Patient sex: M
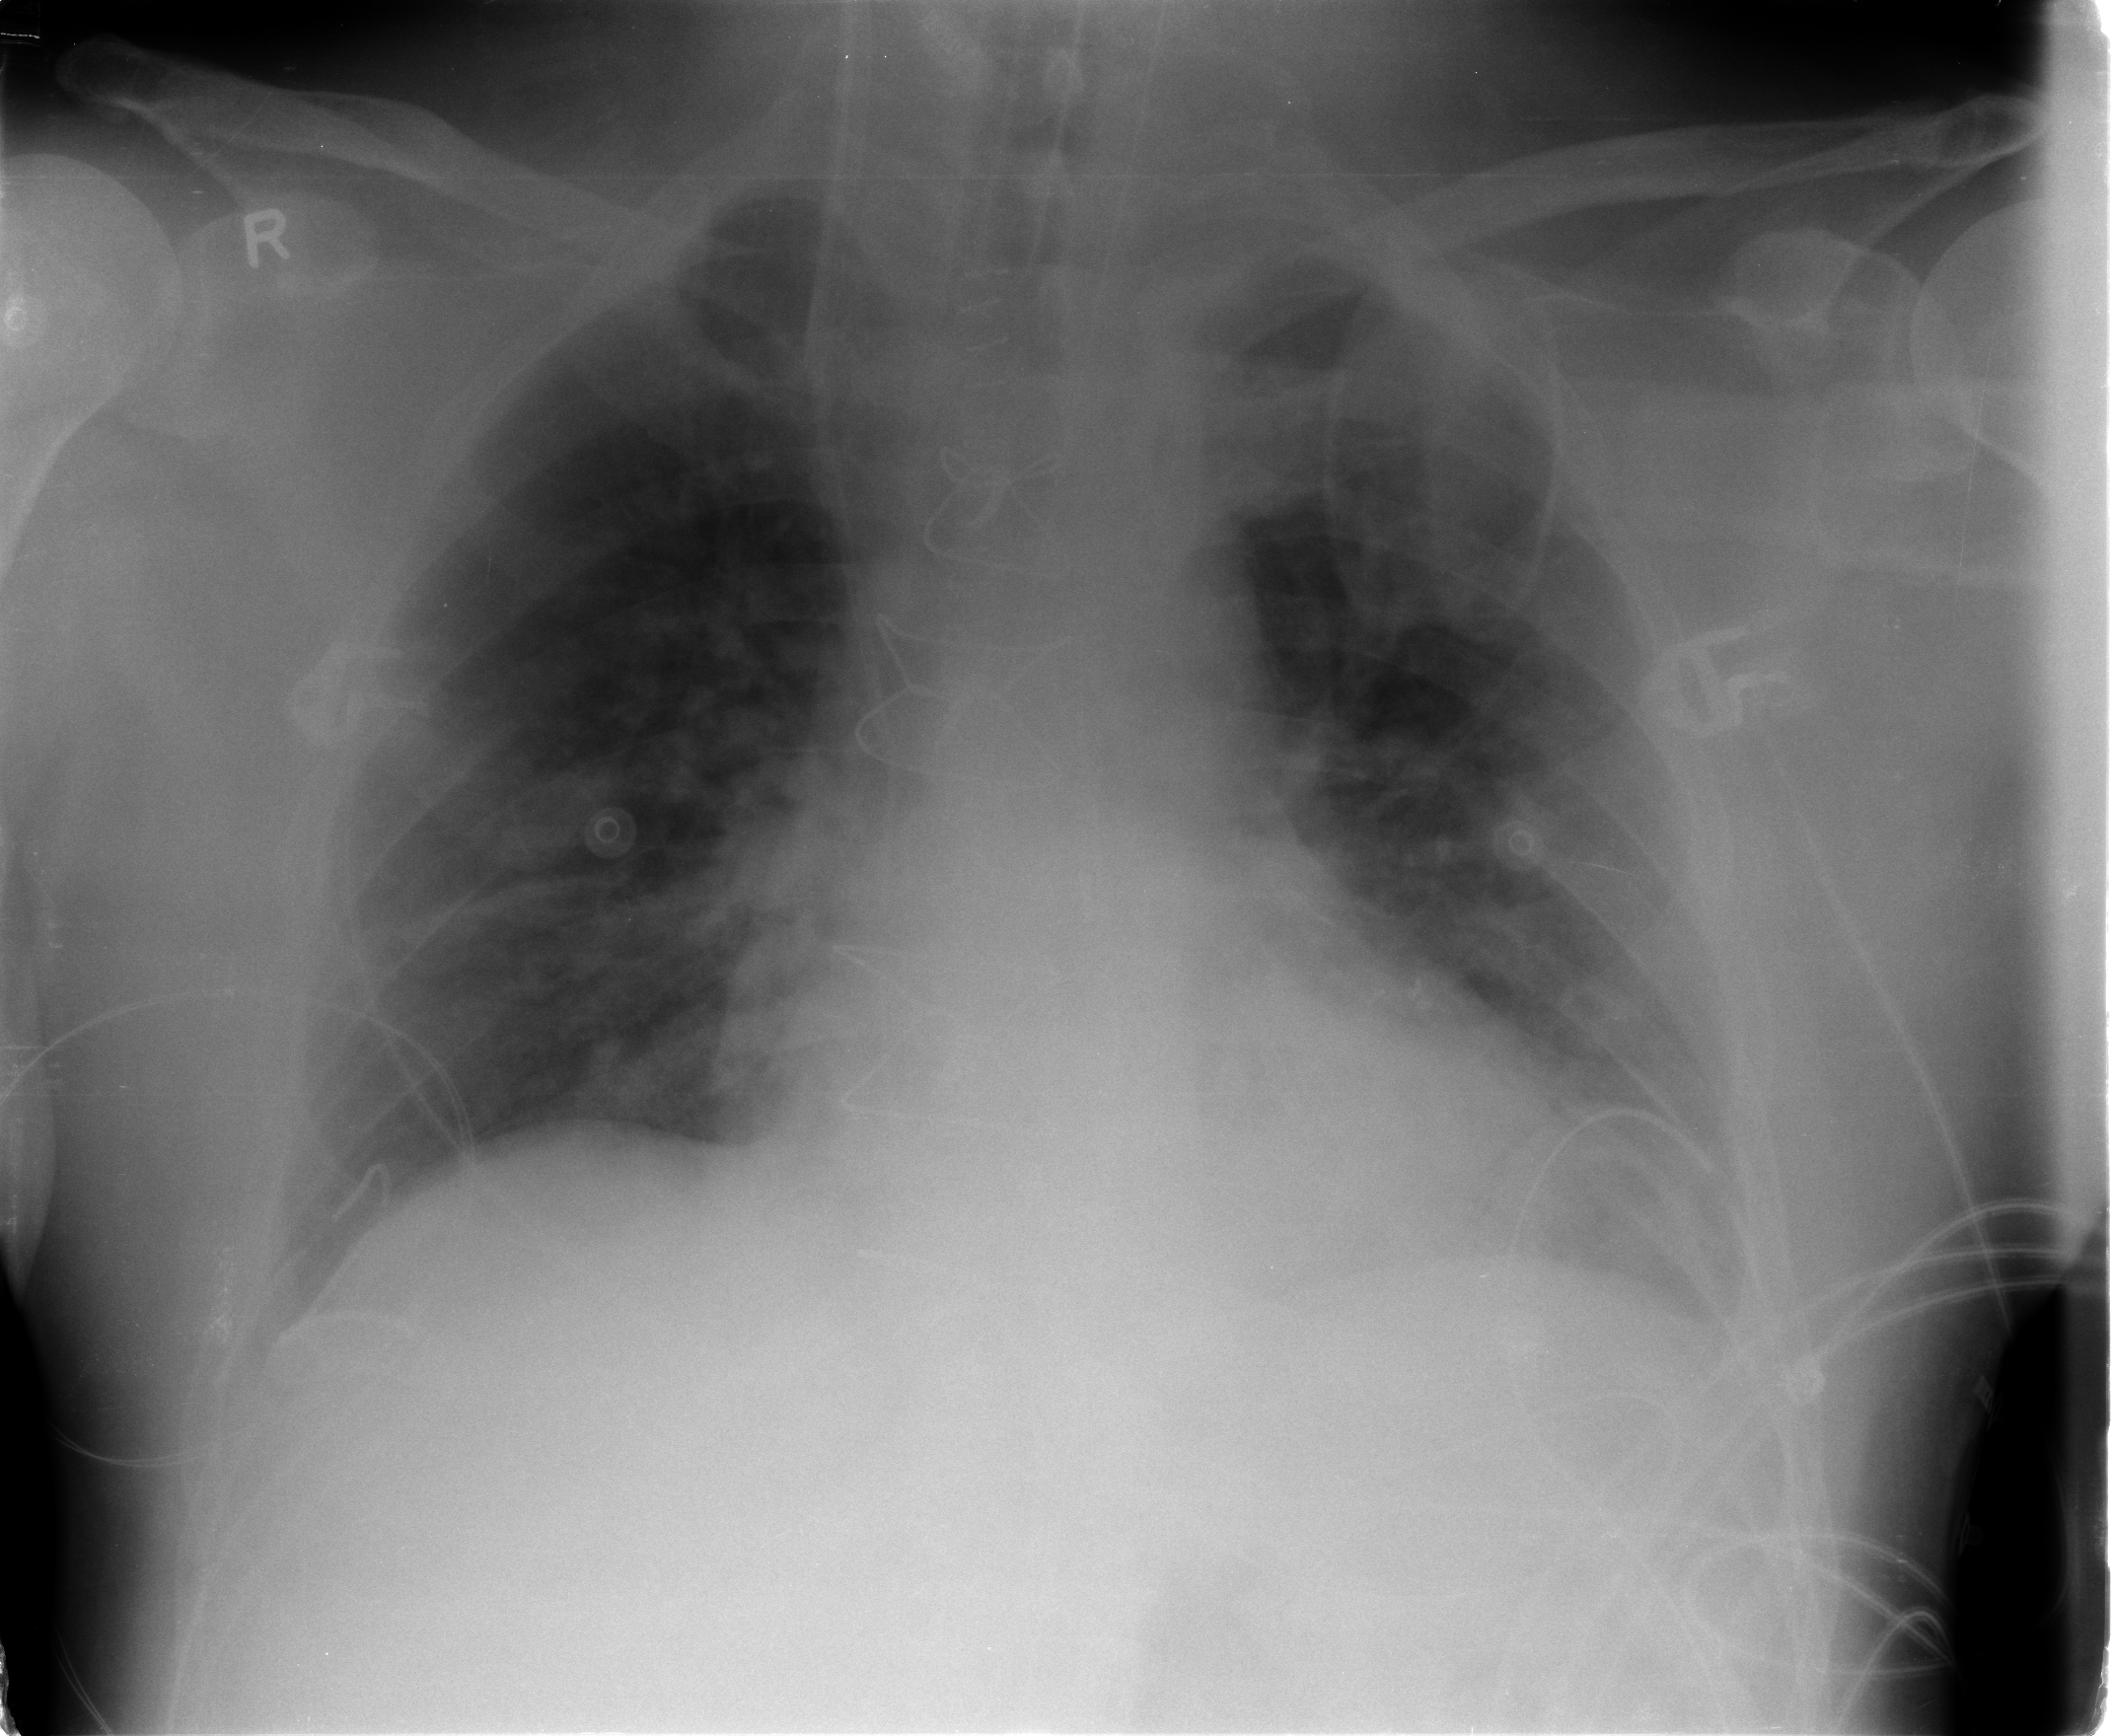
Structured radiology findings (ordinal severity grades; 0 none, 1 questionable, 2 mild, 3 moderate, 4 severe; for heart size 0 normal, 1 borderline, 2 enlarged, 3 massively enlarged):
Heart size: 0
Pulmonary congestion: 2
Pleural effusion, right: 0
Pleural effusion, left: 2
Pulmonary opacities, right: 2
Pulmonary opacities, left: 2
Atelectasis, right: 2
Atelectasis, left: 2